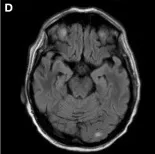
Shoot from brain MRI of May 8 in (D) Shows parietal lesion in T2-FLAIR acquisition.
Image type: radiology (mri)